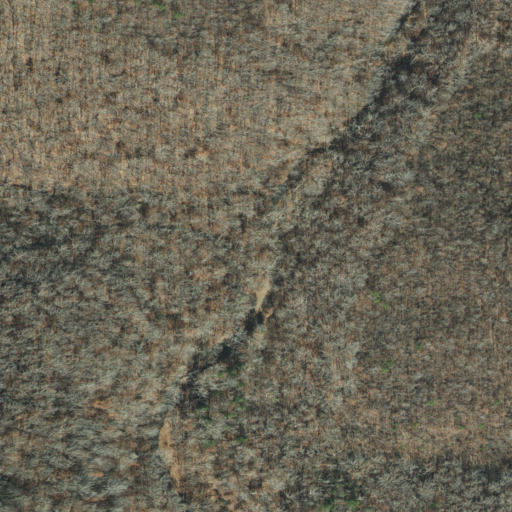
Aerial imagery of valley in Arkansas named Slusher Hollow containing only deciduous forest